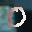
Label: 0